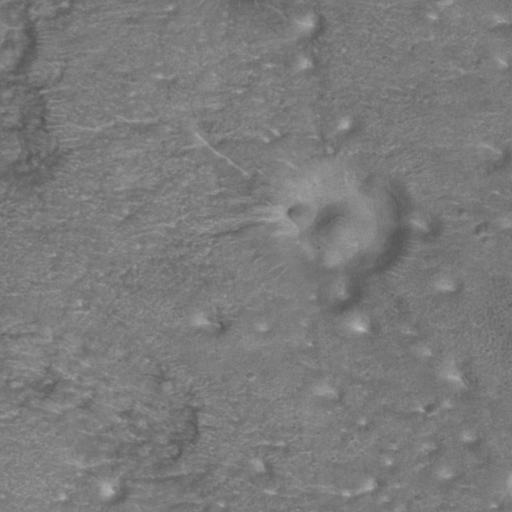
Classes present: Background, Cone